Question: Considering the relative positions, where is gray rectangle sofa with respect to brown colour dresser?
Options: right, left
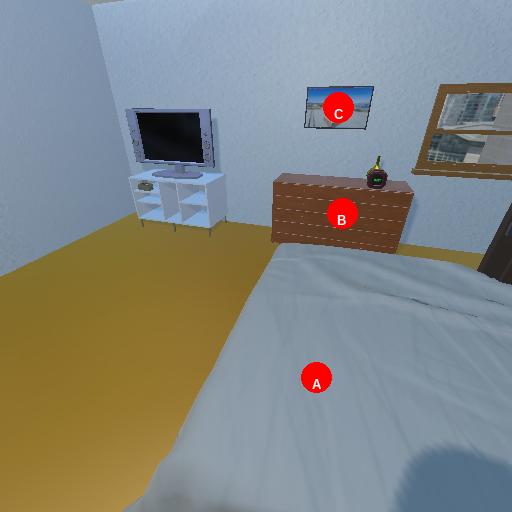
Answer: right